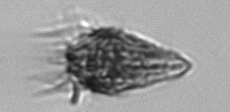
Label: Strombidium_wulffi